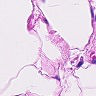
Metastatic tissue present: no